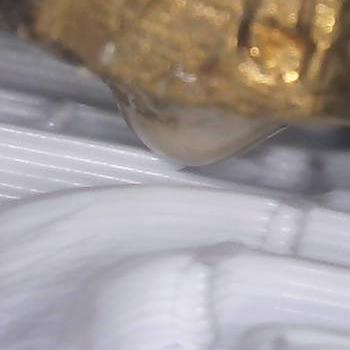
Flow rate: 59%